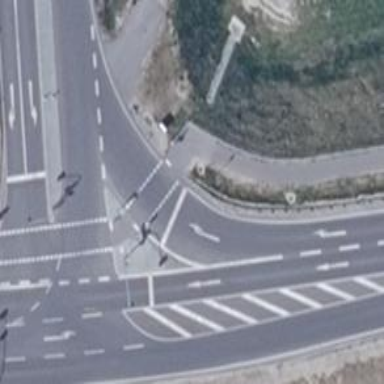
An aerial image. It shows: Road with traffic signals for signaling.